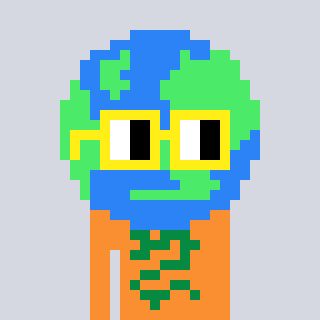
a pixel art character with square yellow glasses, a earth-shaped head and a orange-colored body on a cool background